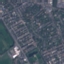
Land use / land cover class: Residential